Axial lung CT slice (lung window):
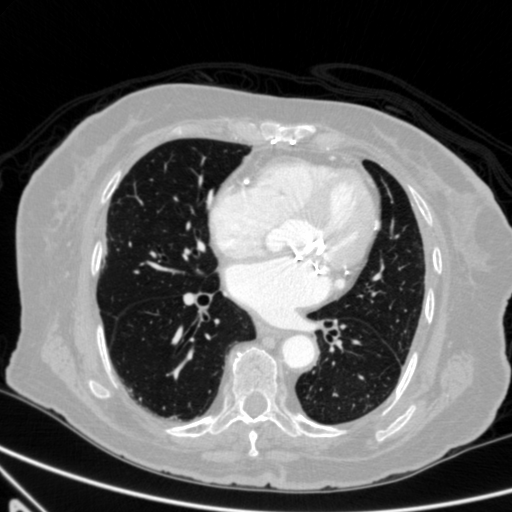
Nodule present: no